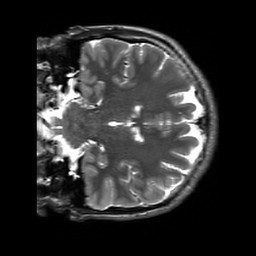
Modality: T2w
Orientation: coronal
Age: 24
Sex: male
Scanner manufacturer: siemens
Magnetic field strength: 3 T
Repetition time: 8.53 s
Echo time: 0.091 s